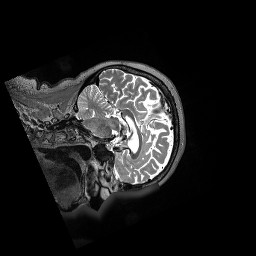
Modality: T2w
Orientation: sagittal
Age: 85
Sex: female